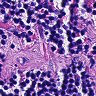
Metastatic tissue present: no